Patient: sex M, age 26
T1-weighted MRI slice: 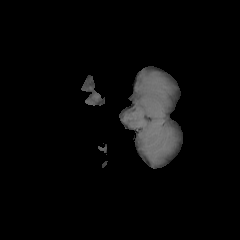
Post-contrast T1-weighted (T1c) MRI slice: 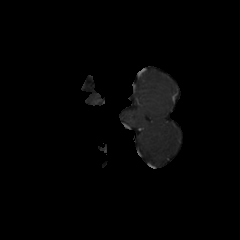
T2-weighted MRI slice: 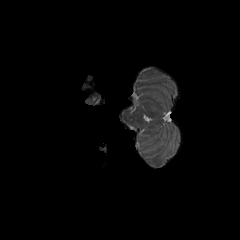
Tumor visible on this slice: no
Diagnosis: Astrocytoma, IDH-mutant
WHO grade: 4